Interaction volume radius: 5 \u00c5
Interaction volume height: 45 \u00c5
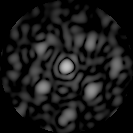
Disorder parameter: 0.4338